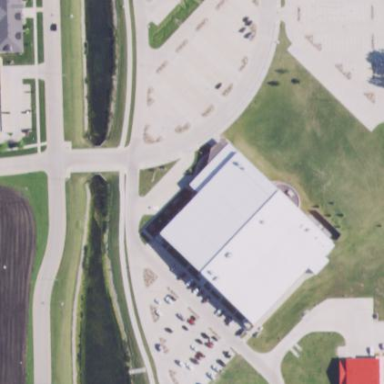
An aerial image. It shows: Building housing ice hockey fitness center.